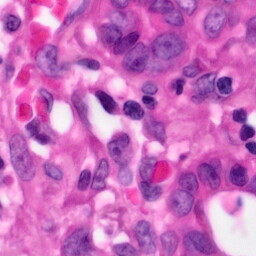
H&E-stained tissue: Pancreatic